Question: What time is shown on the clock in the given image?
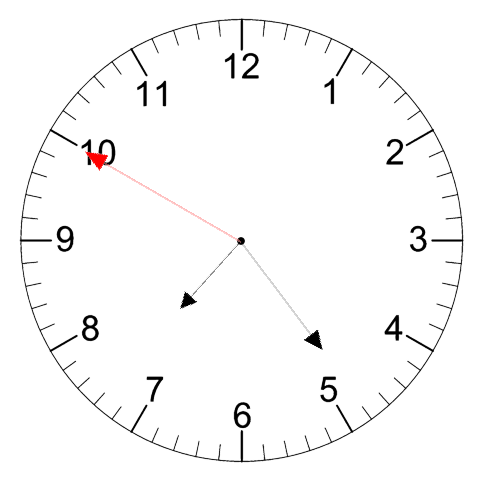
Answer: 07:23:50